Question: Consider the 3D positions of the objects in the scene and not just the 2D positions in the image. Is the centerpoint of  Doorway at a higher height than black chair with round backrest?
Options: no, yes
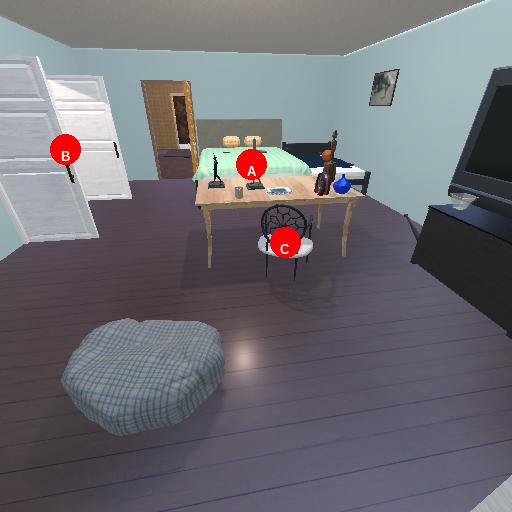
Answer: no